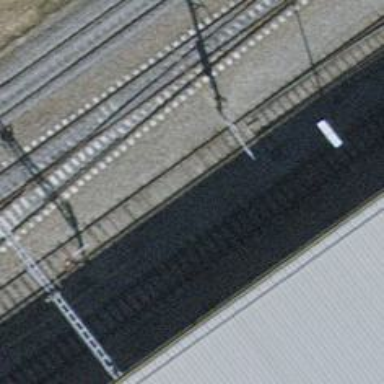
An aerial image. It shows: Railway switch.